九年级 · 度量几何学
已知 $\triangle A B C$ 为锐角三角形, $\odot 0$ 经过点 $B, C$, 且与边 $A B, A C$ 分别相交于点 $D, E$. 若 $\odot 0$的半径与 $\triangle \mathrm{ADE}$ 的外接圆的半径相等, 则 $\odot 0$ 一定经过 $\triangle \mathrm{ABC}$ 的（）
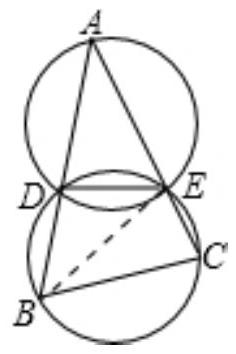
A. 内心
B. 外心
C. 重心
D. 垂心
答案: B
解析: 【分析】连接 $\mathrm{BE}$. 根据两个圆的半径相等和圆周角定理可以证明 $\angle \mathrm{BAC}=\angle \mathrm{ABE}$, 再结合三角形的外角的性质可以证明 $\angle \mathrm{BEC}=2 \angle \mathrm{BAC}$ ，从而肯定该圆一定过三角形的外心.解: 如图, 连接 $\mathrm{BE}$.

因为 $\triangle \mathrm{ABC}$ 为锐角三角形, 所以 $\angle \mathrm{BAC}, \angle \mathrm{ABE}$ 均为锐角.

又因为 $\odot 0$ 的半径与 $\triangle \mathrm{ADE}$ 的外接圆的半径相等, 且. $\mathrm{DE}$ 为两圆的公共弦, 所以 $\angle \mathrm{BAC}=\angle \mathrm{ABE}$.于是, $\angle \mathrm{BEC}=\angle \mathrm{BAC}+\angle \mathrm{ABE}=2 \angle \mathrm{BAC}$.

若 $\triangle \mathrm{ABC}$ 的外心为 01 , 则 $\angle B 01 C=2 \angle B A C$,

所以 $\odot 0$ 一定过 $\triangle \mathrm{ABC}$ 的外心.

故选 B.